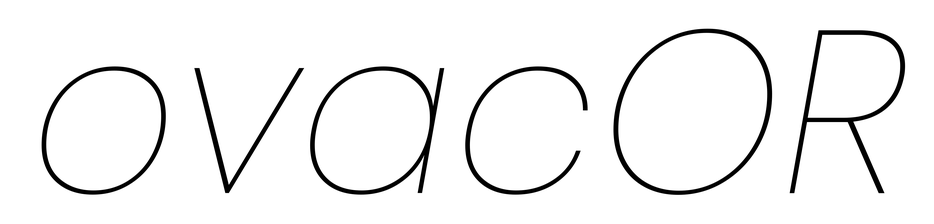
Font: Poppins-ThinItalic